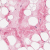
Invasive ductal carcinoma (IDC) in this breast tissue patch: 0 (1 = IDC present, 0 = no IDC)